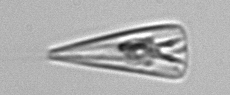
Label: Licmophora